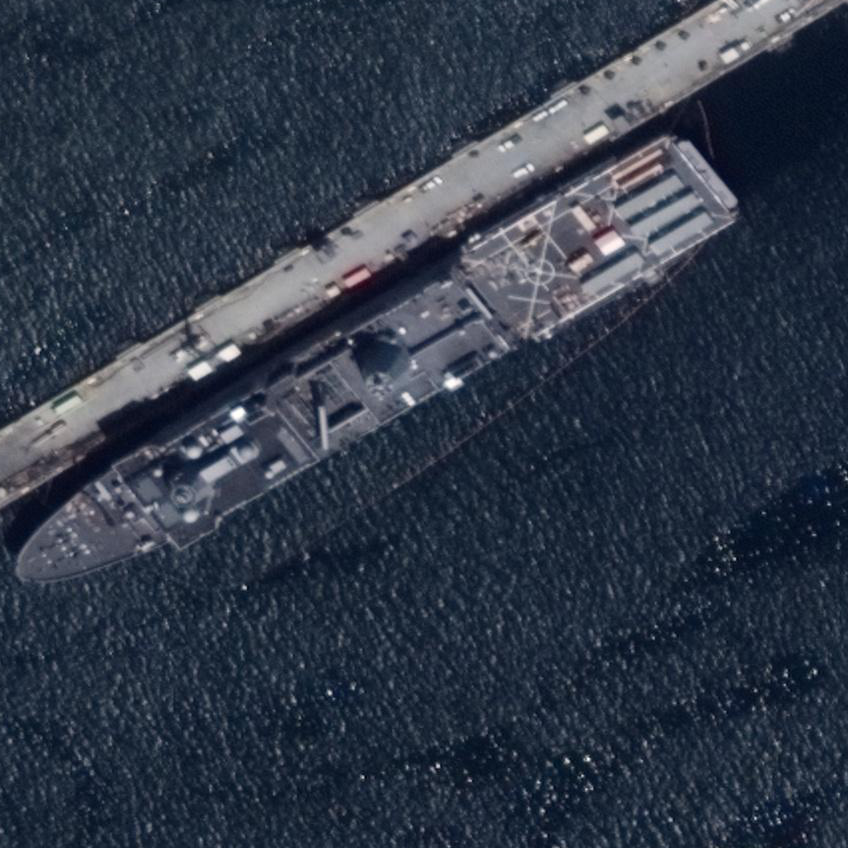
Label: combat